Question: I want to display Image under Text. I have done this with Photoshop but it's a Image. So every time text change I have to do changes in Photoshop. I want to achieve same using jQuery or CSS3 or any other web technique.
I want similar to this but NOT by creating new images each time my text changes

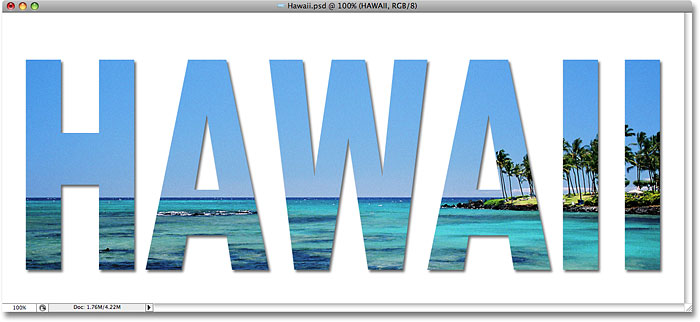
Answer: Solution using webkit-background-clip - please note that for now this does not work in Firefox
Rewrite from here <URL>
<URL>

'''
h1, p { margin: 0; }
#container {
padding: 20px 20px 100px;
margin: 50px;
position: relative;
}
#container h1 {
/* has same bg as #container */
background: url(http://media.royalcaribbean.com/content/shared_assets/images/destinations/regions/hero/hawaii_01.jpg);
font-size: 12em;
font-family: impact;
left: 0;
line-height: 100%;
padding-top: 25px; /* padding + border of div */
position: absolute; /* position at top left of #containter to sync bg */
text-align: center;
top: 0;
width: 100%;
text-fill-color: transparent;
background-clip: text;
text-fill-color: transparent;
background-clip: text;
-webkit-text-fill-color: transparent;
-webkit-background-clip: text;
-moz-text-fill-color: transparent;
-moz-background-clip: text;
}
'''